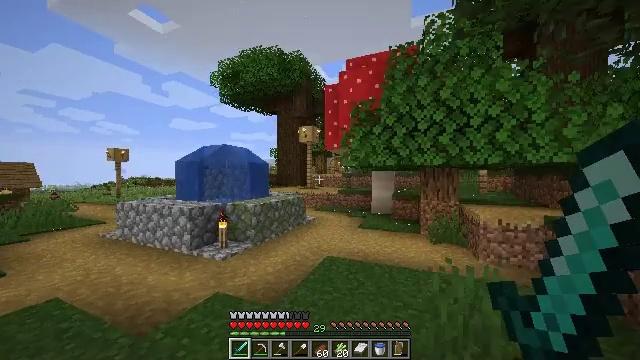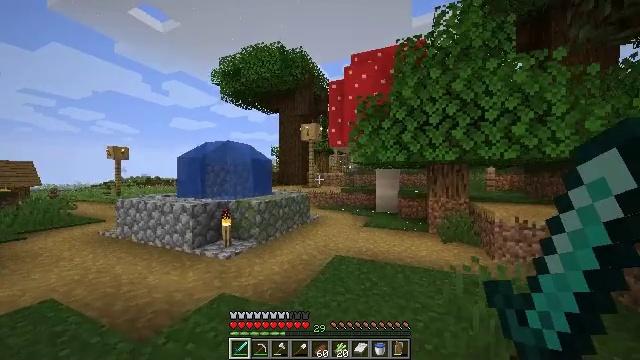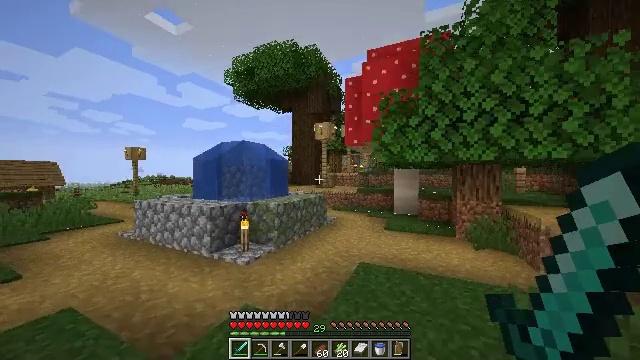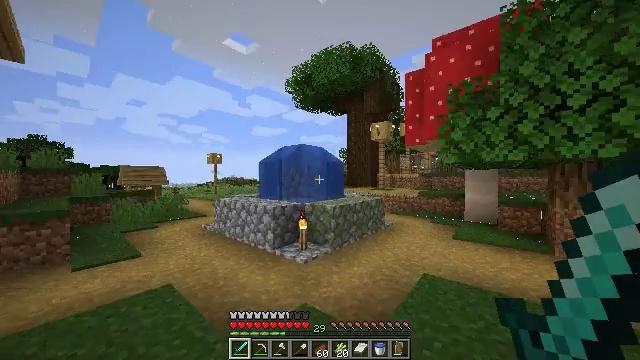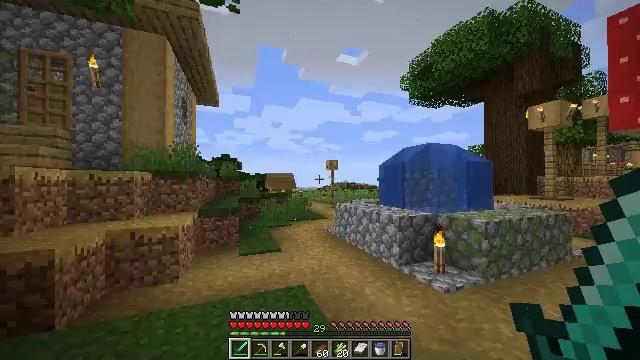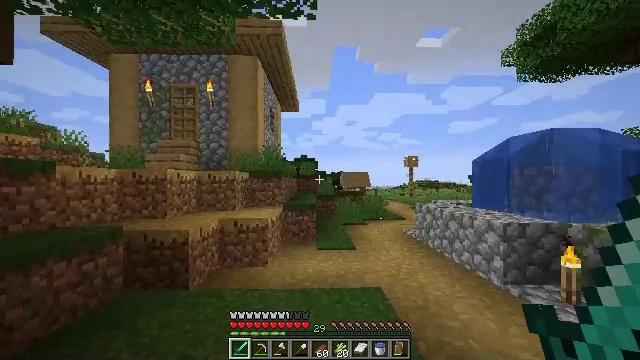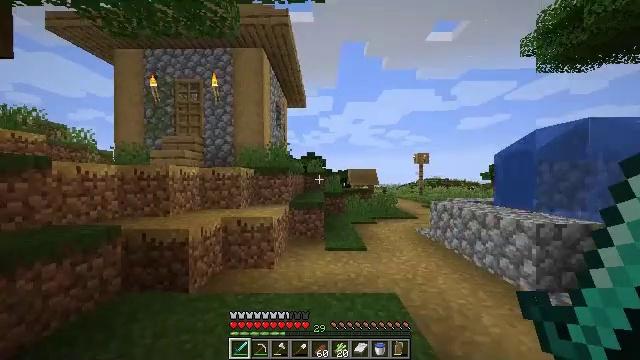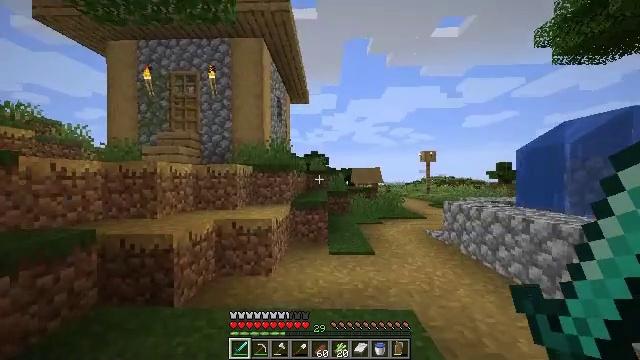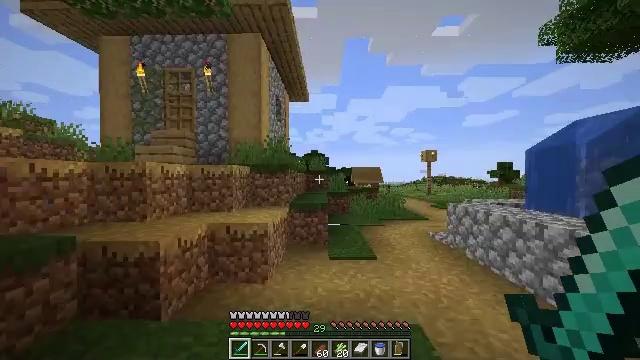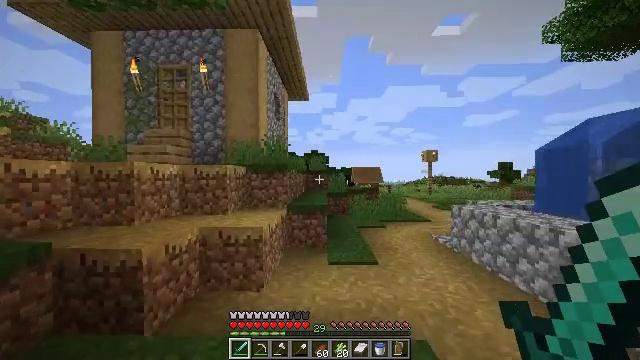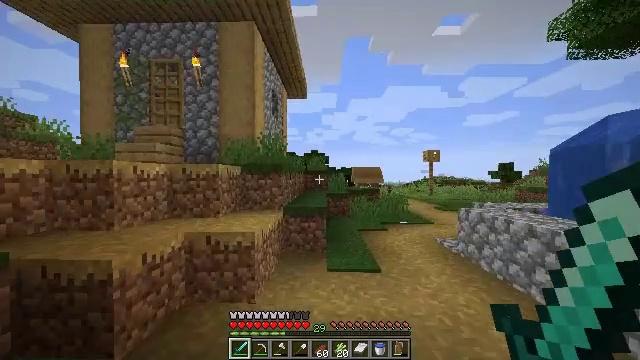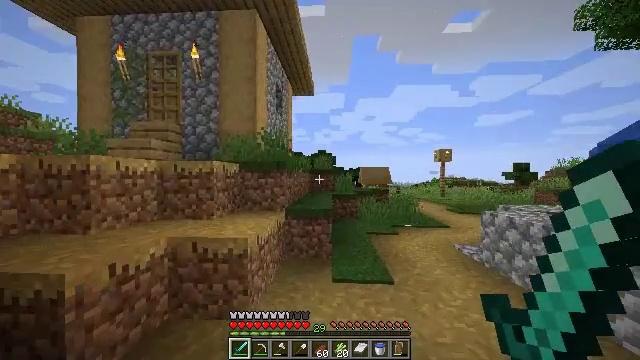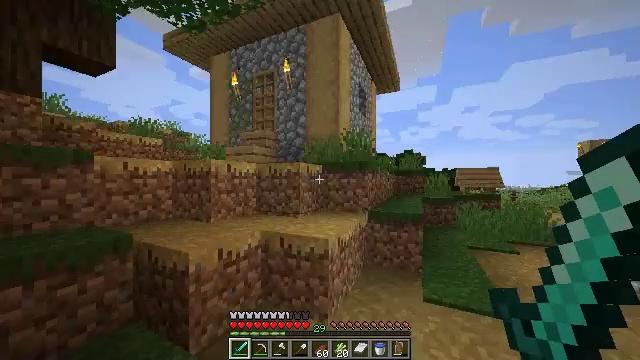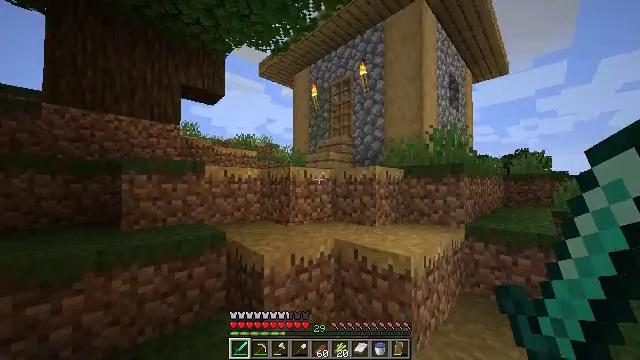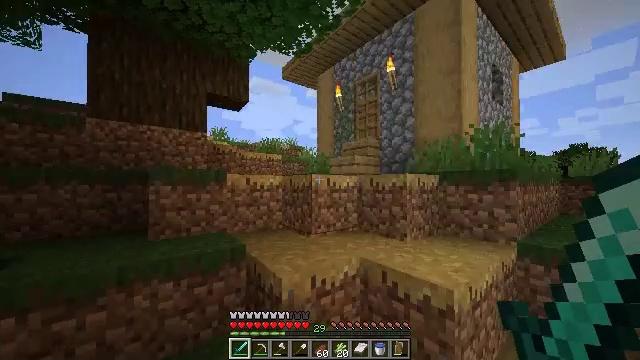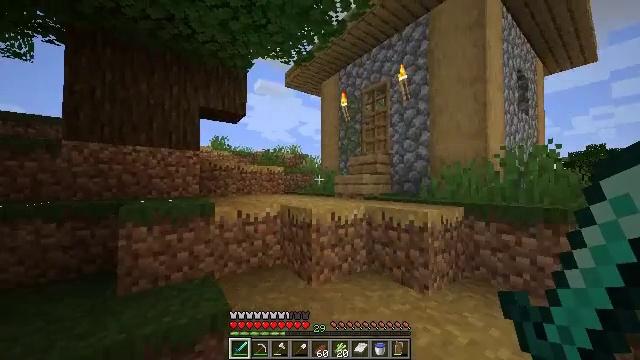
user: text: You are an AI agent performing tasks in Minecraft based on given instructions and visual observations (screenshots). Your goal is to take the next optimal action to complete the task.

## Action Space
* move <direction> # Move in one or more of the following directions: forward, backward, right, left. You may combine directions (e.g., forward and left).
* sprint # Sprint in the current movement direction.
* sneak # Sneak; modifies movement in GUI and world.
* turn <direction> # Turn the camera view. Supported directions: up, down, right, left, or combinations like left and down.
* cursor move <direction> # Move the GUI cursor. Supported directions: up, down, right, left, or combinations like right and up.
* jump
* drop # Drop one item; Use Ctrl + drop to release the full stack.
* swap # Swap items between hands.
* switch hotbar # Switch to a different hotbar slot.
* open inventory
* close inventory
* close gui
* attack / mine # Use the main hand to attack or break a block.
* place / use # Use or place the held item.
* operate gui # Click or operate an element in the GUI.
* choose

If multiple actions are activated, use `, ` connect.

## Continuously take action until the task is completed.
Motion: motion action
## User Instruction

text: Harvest a cornflower from the meadow.
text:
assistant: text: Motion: move forward and move left, sprint
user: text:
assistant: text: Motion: move forward and move left, sprint, turn left
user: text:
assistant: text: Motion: move forward and move left, sprint, turn left
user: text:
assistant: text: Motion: move forward and move left, sprint, turn left and up
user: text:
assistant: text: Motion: move forward, sprint, turn left
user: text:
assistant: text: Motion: move forward, sprint, turn left
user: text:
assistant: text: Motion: move forward, sprint
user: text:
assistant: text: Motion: move forward, sprint
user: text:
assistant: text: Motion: move forward, sprint
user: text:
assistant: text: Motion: move forward, sprint
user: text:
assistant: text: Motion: move forward, sprint, turn left
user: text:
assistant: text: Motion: move forward, sprint, turn left
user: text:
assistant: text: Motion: move forward, sprint, turn left and up
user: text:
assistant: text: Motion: move forward, sprint, turn left, jump
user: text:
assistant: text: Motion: move forward, sprint, turn left, jump
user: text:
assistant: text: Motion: move forward, sprint, turn left, jump
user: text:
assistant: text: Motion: move forward, sprint, turn left, jump
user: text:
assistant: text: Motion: move forward, sprint, turn left, jump
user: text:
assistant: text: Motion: move forward, sprint, jump
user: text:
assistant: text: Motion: move forward, sprint, turn left, jump
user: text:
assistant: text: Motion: move forward, sprint, turn left, jump
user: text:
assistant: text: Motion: move forward, sprint, jump
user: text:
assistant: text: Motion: move forward, sprint, jump
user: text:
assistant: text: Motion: move forward, sprint, jump
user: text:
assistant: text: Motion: move forward, sprint, jump
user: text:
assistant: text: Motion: move forward, sprint, jump
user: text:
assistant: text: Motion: move forward, sprint, jump
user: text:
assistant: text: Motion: move forward, sprint, jump
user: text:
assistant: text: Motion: move forward, sprint, jump
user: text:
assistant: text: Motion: move forward and move right, sprint